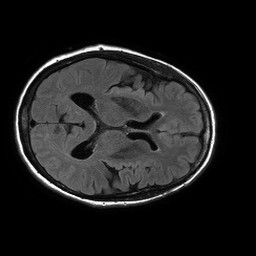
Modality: FLAIR
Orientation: axial
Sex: female
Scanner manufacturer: philips
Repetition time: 11 s
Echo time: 0.125 s